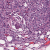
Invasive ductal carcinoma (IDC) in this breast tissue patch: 1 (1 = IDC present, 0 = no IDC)